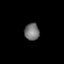
Tissue: lung
Cell type: Fibroblasts
Senescence score: 0.2125
Nuclear area (px): 247
Mean DAPI intensity: 116.874